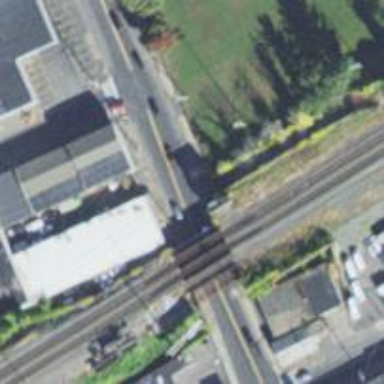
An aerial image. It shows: Two railway tracks with rails.